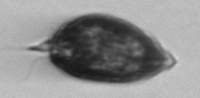
Label: Prorocentrum_micans